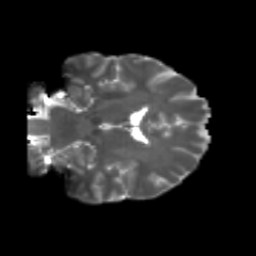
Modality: T2w
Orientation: coronal
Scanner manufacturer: siemens
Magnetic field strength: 3 T
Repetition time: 4.16 s
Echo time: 0.0806 s